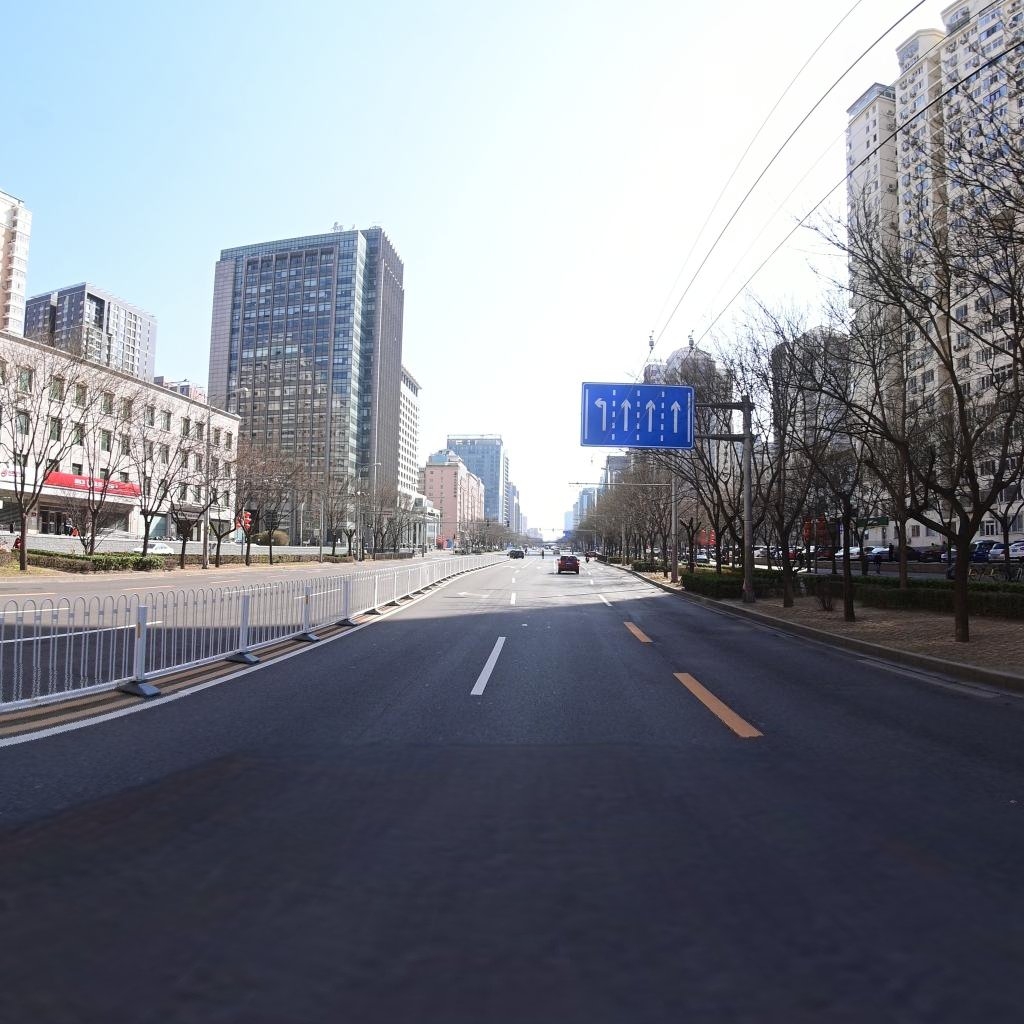
Region: Chaoyang
Road damage annotations: longitudinal crack